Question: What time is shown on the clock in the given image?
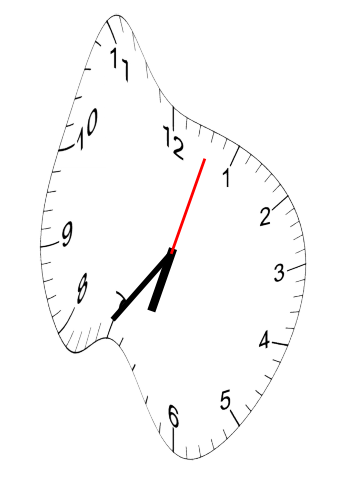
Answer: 06:36:03